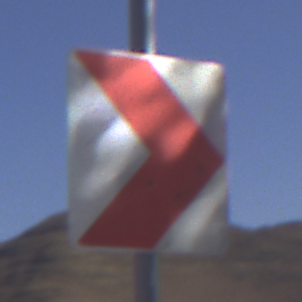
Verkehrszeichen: RichtungstafelnInKurvenKleinLinks
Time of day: MorningAfternoon
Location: Outdoor (Nature)
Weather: Clear
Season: NotSpecified
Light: Natural